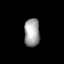
Tissue: lung
Cell type: Epithelial cells
Senescence score: 0.6321
Nuclear area (px): 430
Mean DAPI intensity: 160.498